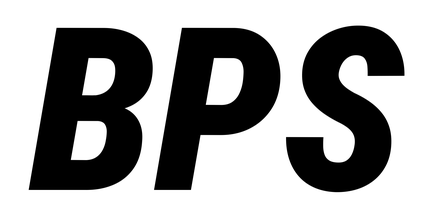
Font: Roboto-Italic_Condensed_Black_Italic